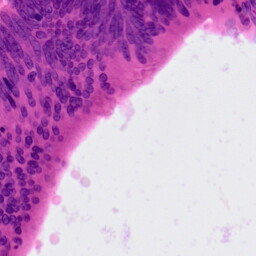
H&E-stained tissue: Colon